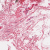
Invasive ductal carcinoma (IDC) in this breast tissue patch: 0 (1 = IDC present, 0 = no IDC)